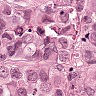
Metastatic tissue present: yes